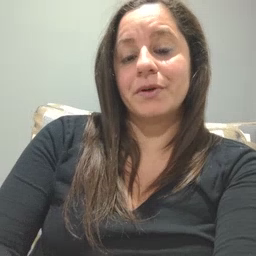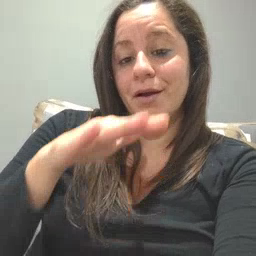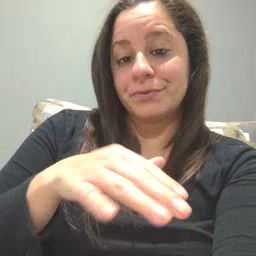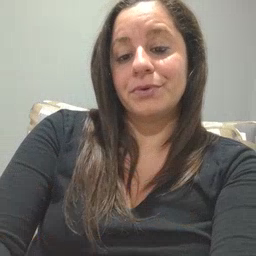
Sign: on